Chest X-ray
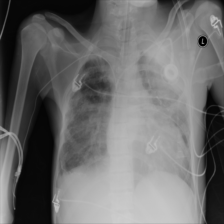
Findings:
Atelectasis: negative
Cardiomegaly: negative
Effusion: negative
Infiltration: positive
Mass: negative
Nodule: negative
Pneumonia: positive
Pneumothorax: negative
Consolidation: negative
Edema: positive
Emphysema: negative
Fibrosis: negative
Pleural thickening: positive
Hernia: negative